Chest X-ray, PA view. Patient: 75 years old, sex M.
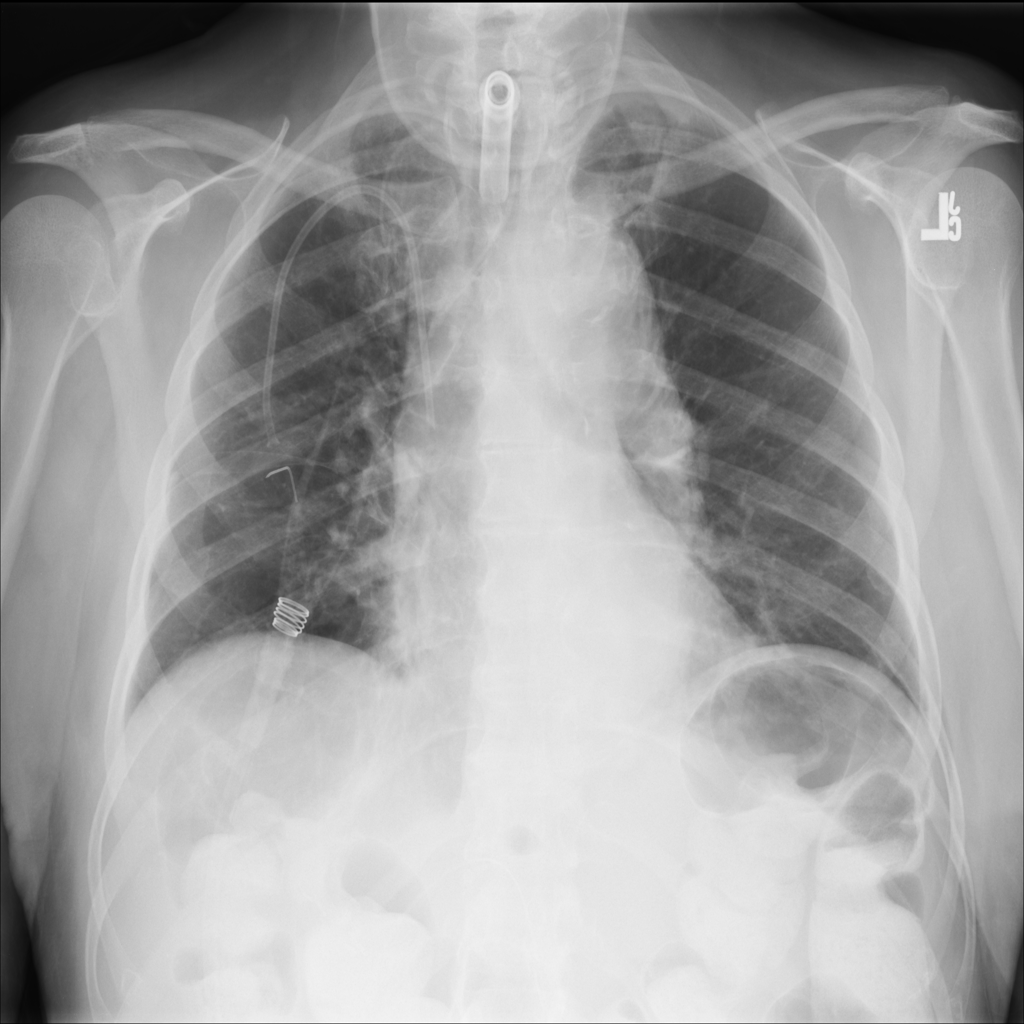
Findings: Pneumonia